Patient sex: F
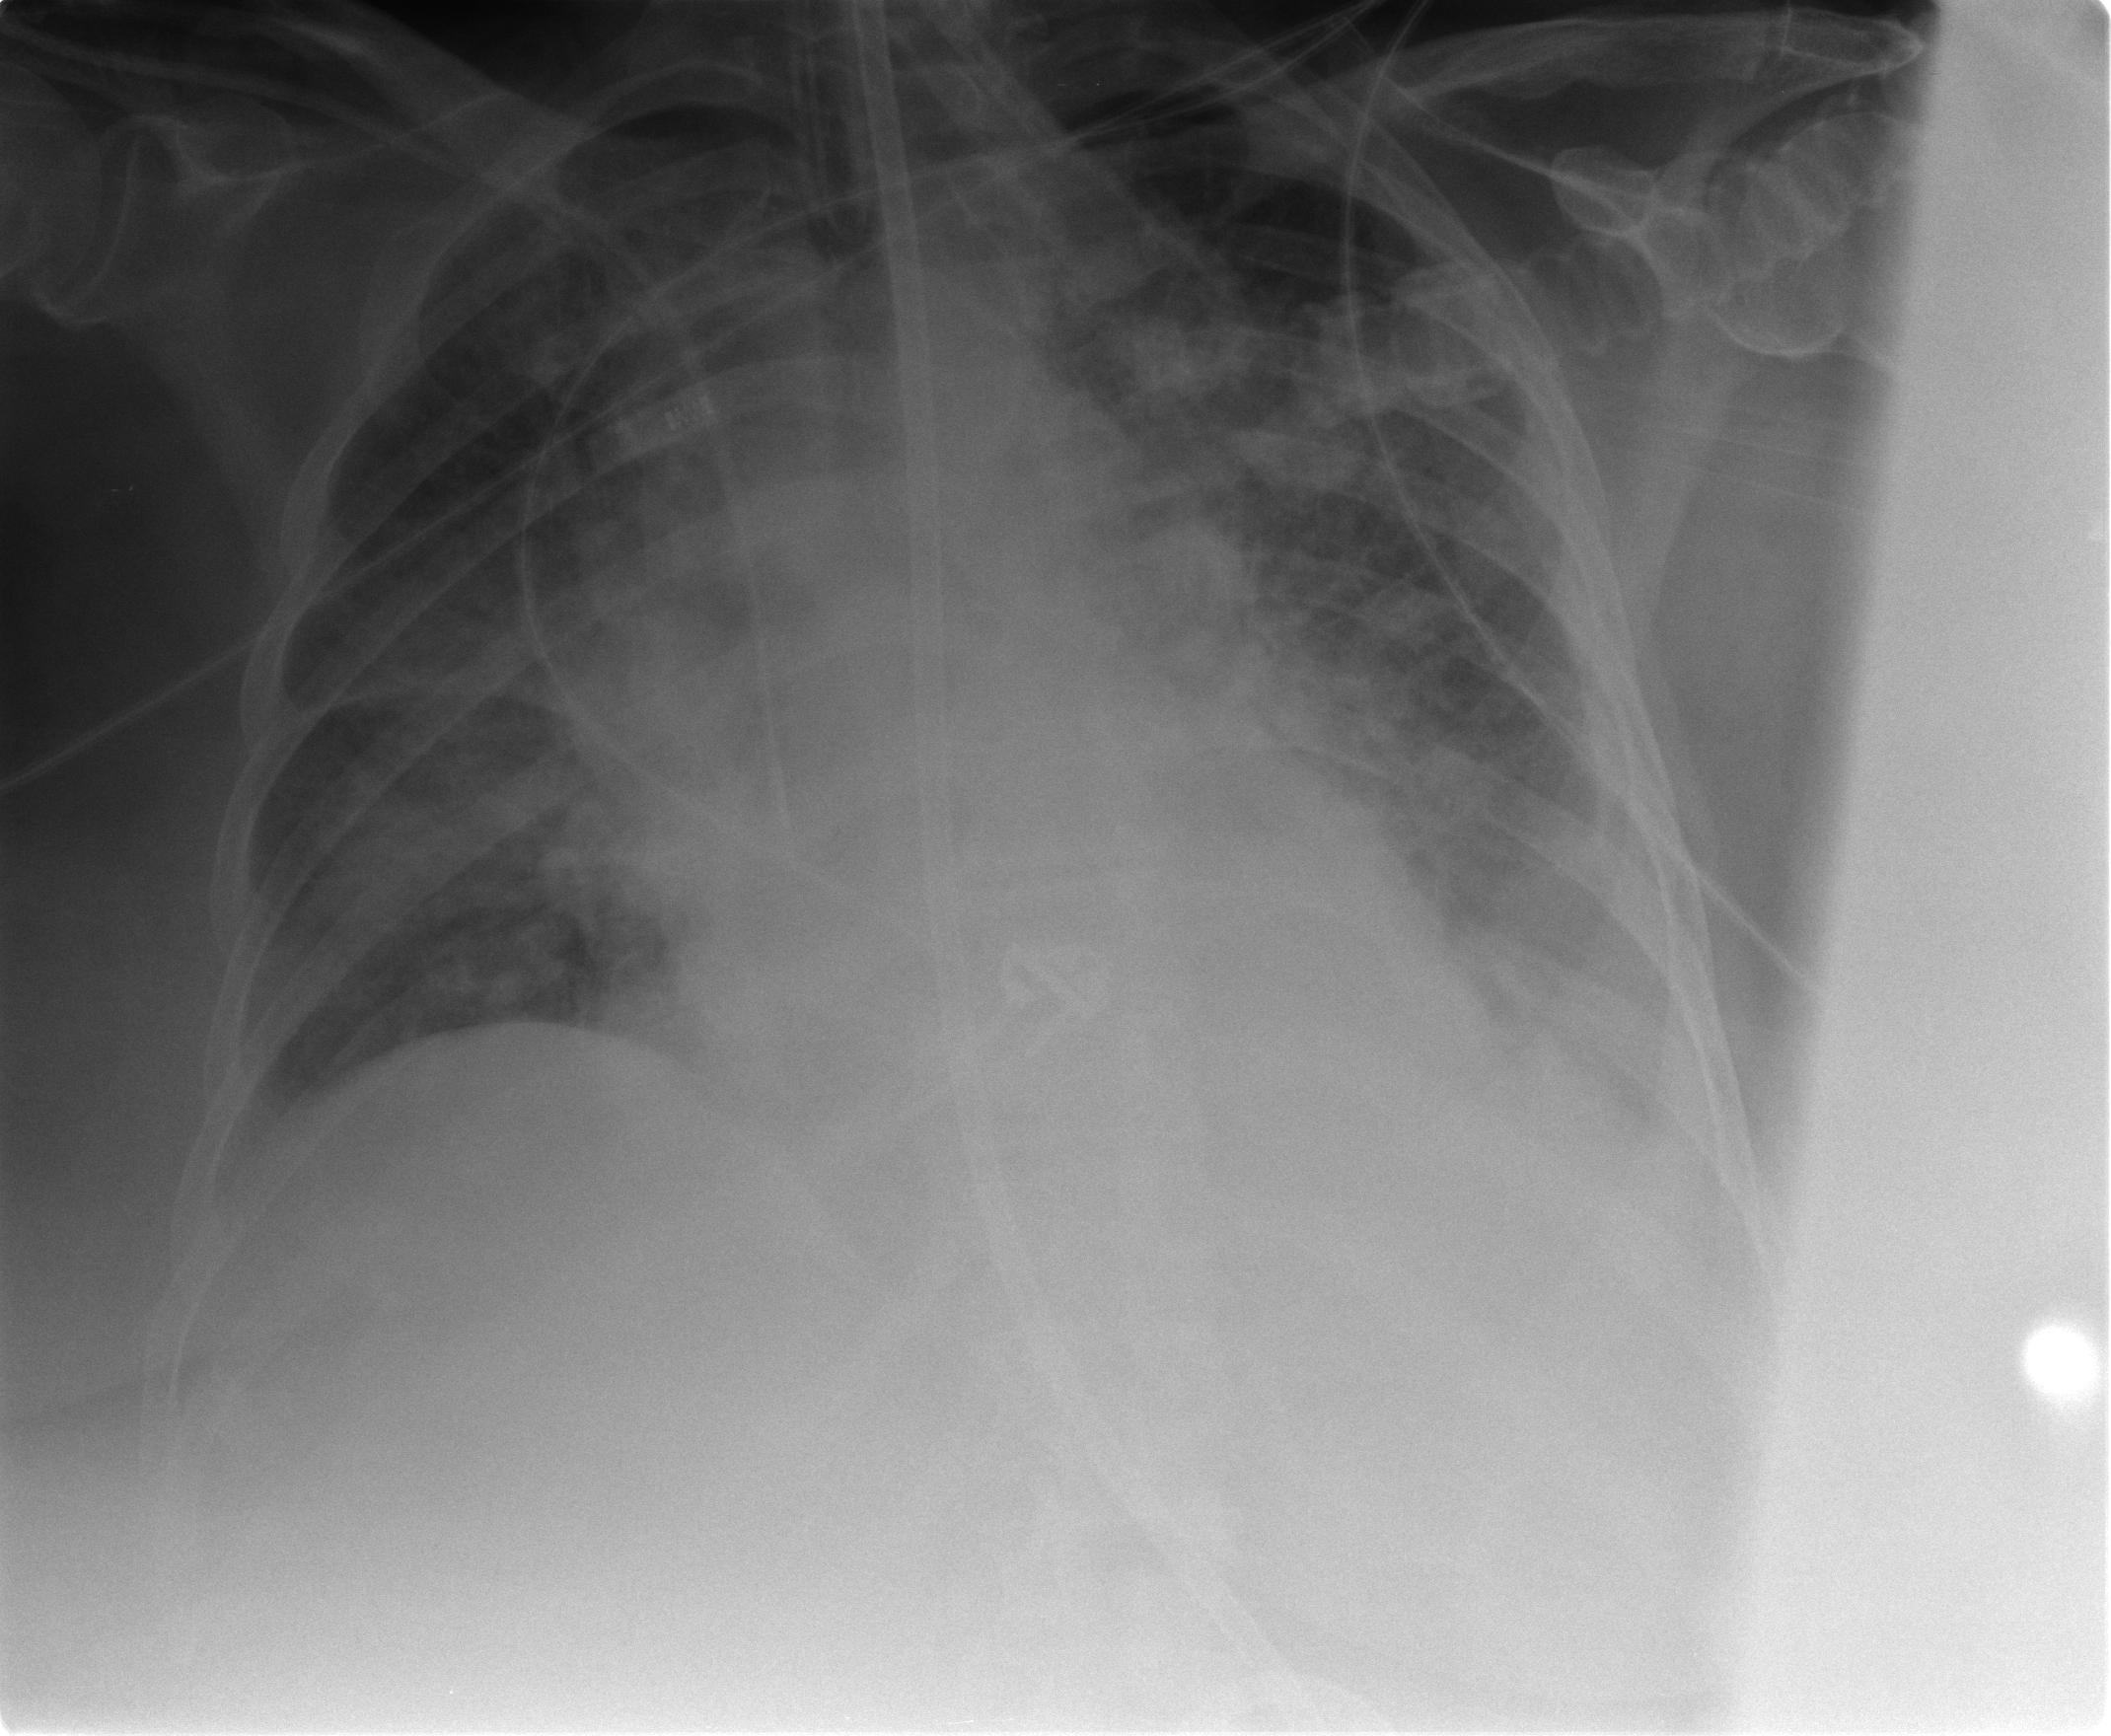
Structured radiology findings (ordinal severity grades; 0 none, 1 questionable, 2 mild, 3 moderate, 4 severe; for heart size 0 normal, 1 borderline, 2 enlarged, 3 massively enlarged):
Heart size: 2
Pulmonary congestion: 3
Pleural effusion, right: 1
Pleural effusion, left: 2
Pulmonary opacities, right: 4
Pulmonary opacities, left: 3
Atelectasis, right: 2
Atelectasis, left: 2